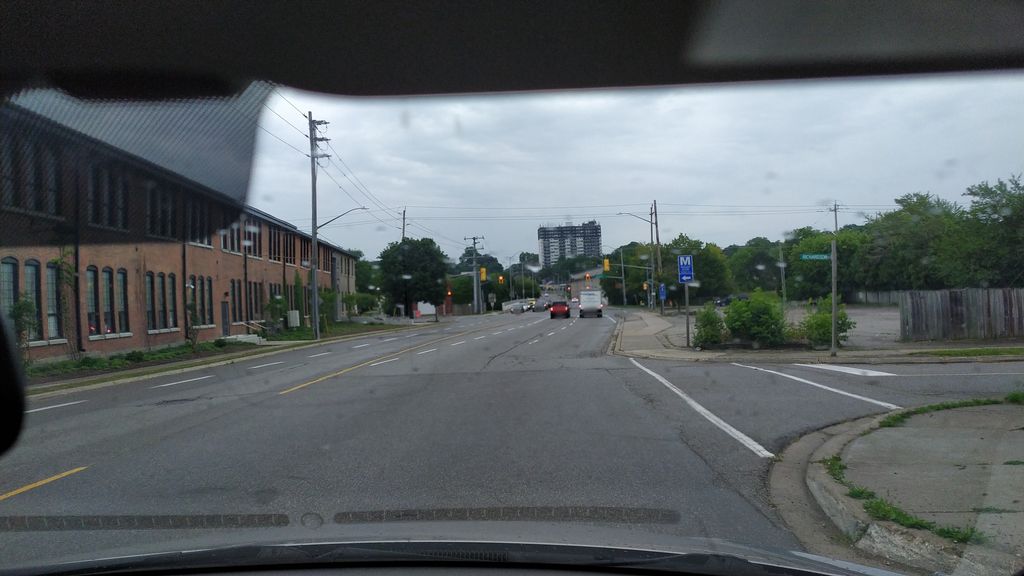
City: kitchener-waterloo